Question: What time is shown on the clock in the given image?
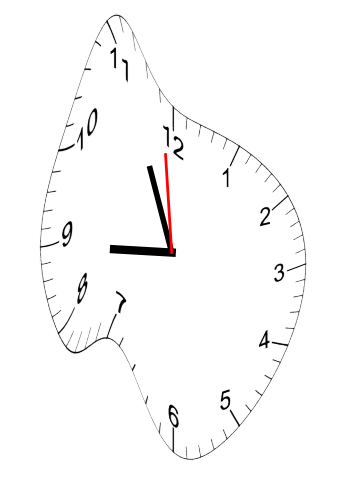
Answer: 08:55:59